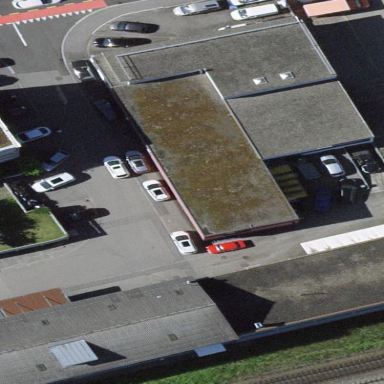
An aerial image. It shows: Building that houses car shop.